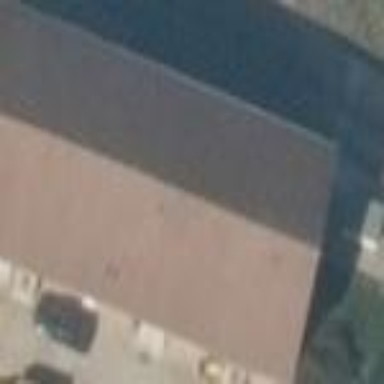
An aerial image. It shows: Commercial building.